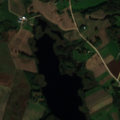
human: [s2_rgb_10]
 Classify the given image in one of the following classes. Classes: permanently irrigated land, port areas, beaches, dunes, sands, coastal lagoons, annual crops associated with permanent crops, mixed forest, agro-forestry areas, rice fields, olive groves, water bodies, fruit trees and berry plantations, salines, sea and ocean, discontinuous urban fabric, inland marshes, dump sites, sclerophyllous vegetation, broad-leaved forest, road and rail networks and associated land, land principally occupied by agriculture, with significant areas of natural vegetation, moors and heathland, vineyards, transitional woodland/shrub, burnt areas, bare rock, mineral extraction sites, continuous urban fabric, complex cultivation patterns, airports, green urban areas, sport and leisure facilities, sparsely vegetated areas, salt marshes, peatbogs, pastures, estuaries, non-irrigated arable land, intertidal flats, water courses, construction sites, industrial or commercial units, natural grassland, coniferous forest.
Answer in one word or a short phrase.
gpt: discontinuous urban fabric, non-irrigated arable land, complex cultivation patterns, land principally occupied by agriculture, with significant areas of natural vegetation, broad-leaved forest, mixed forest, water bodies